【题型】解答题　【知识点】解析几何　【难度】medium
已知椭圆 $\Gamma: \frac{x^2}{a^2} + \frac{y^2}{a^2 - 4} = 1\ (a > 2)$ 的左、右焦点分别为 $F_1,F_2$。$A,B$ 为 $\Gamma$ 上两个不同的点，记 $\triangle ABF_1$ 的周长和面积分别为 $C$ 和 $S$。

(1) 若 $\Gamma$ 的离心率为 $\frac{1}{2}$，求 $a$ 的值；

(2) 若满足 $|AF_1| = 10$ 的点 $A$ 有且仅有两个，求 $a$ 的取值范围；

(3) 若 $a = \sqrt{5}$，是否存在点 $A,B$ 使得 $C$ 和 $S$ 同时取到最大值？若存在，求出直线 $AB$ 的方程；若不存在，说明理由。
【解答】
\textbf{【答案】} (1) $a = 4$；
(2) $(8,12)$；
(3) 不存在，理由见解析。

\textbf{【解析】} (1) 由题意知，$b^2 = a^2 - 4$，则 $c^2 = a^2 - b^2 = 4$。
因 $a > 2$，则离心率为 $\frac{c}{a} = \frac{1}{2}$，得 $a = 4$。

---

(2) 对于椭圆上任意一点 $A$，有 $a - 2 \le |AF_1| \le a + 2$。
因满足 $|AF_1| = 10$ 的点 $A$ 有且仅有两个且椭圆为对称图形，则 $a - 2 < 10 < a + 2$，
得 $8 < a < 12$。
故 $a$ 的取值范围为 $(8,12)$。

---

(3) 若 $a = \sqrt{5}$，则 $\Gamma: \frac{x^2}{5} + y^2 = 1$，$F_1(-2,0)$，$F_2(2,0)$。
由椭圆的定义可知，$|AF_1| + |AF_2| = |BF_1| + |BF_2| = 2\sqrt{5}$。
则 $C = |AF_1| + |BF_1| + |AB| = 4\sqrt{5} - (|AF_2| + |BF_2|) \le 4\sqrt{5}$，
等号成立时 $A,B,F_2$ 三点共线。
故当 $A,B,F_2$ 三点共线时，$C$ 取得最大值。

因直线 $AB$ 的斜率不为 $0$，则可设直线 $AB: x = my + n$，$n = \pm 2$。设 $A(x_1,y_1)$，$B(x_2,y_2)$。
联立
\[
\begin{cases}
x = my + n \\
\frac{x^2}{5} + y^2 = 1
\end{cases}
\]
得 $(m^2 + 5)y^2 + 2mny + n^2 - 5 = 0$，
则 $\Delta = 4m^2n^2 - 4(m^2 + 5)(n^2 - 5) = 20(m^2 - n^2 + 5) > 0$，得 $m^2 - n^2 + 5 > 0$。

由韦达定理可知，$y_1 + y_2 = -\frac{2mn}{m^2 + 5}$，$y_1y_2 = \frac{n^2 - 5}{m^2 + 5}$，
则 $|y_1 - y_2| = \sqrt{\left(-\frac{2mn}{m^2 + 5}\right)^2 - 4 \cdot \frac{n^2 - 5}{m^2 + 5}} = \frac{2\sqrt{5} \cdot \sqrt{m^2 - n^2 + 5}}{m^2 + 5}$，
则 $S = \frac{1}{2}|F_1H||y_1 - y_2| = \frac{1}{2} \times |n + 2| \times \frac{2\sqrt{5} \cdot \sqrt{m^2 - n^2 + 5}}{m^2 + 5} = \frac{\sqrt{5} \cdot |n + 2| \cdot \sqrt{m^2 - n^2 + 5}}{m^2 + 5}$。

令 $t = \sqrt{m^2 - n^2 + 5} > 0$，则 $S = \frac{\sqrt{5} \cdot |n + 2| \cdot t}{t^2 + n^2} = \frac{\sqrt{5} \cdot |n + 2|}{t + \frac{n^2}{t}}$。

- 若 $n = 2$，则 $t = \sqrt{m^2 + 1} \ge 1$，则 $S = \frac{4\sqrt{5}}{t + \frac{4}{t}} \le \frac{4\sqrt{5}}{4} = \sqrt{5}$，等号成立时 $t = 2$；
- 若 $n = -\sqrt{3}$，则 $t = \sqrt{m^2 + 2} \ge \sqrt{2}$，
  则 $S = \frac{\sqrt{5} \cdot (\sqrt{3} + 2)}{t + \frac{3}{t}} \le \frac{\sqrt{5} \cdot (\sqrt{3} + 2)}{2\sqrt{3}} = \sqrt{5}\left(\frac{1}{2} + \frac{1}{\sqrt{3}}\right)$，等号成立时 $t = \sqrt{3}$；

因 $\sqrt{5}\left(\frac{1}{2} + \frac{1}{\sqrt{3}}\right) > \sqrt{5}$，

则不存在点 $A,B$ 使得 $C$ 和 $S$ 同时取到最大值。
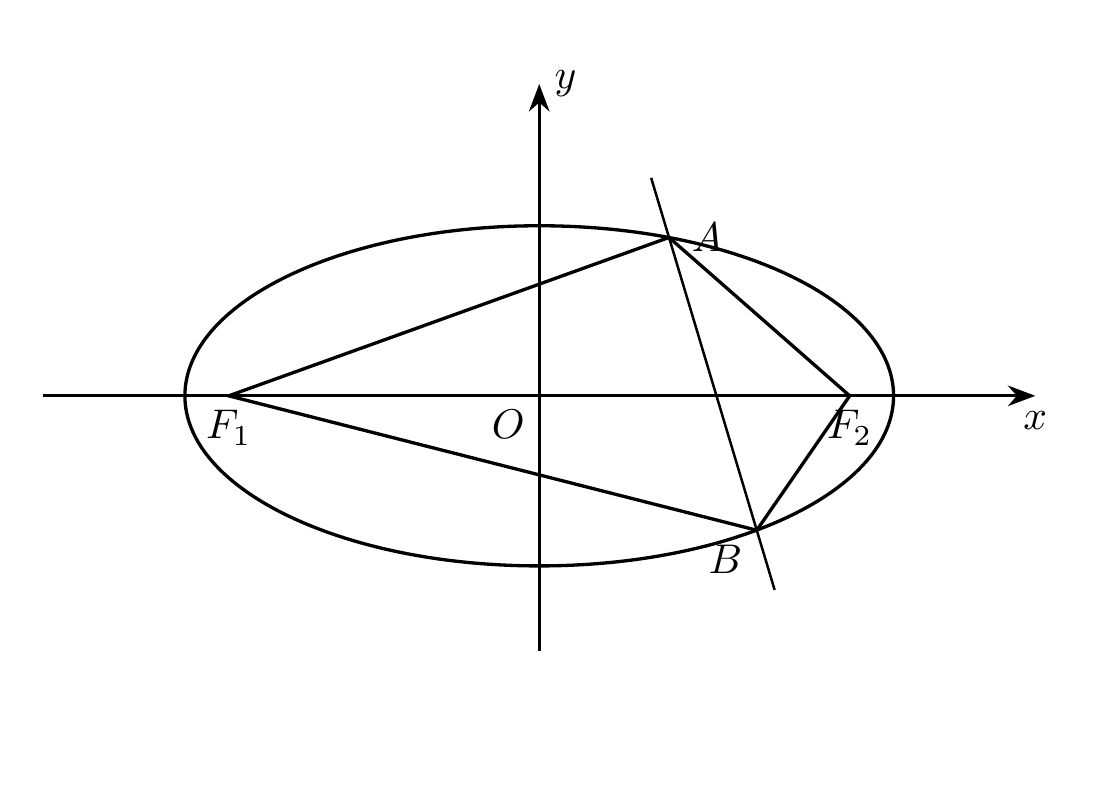